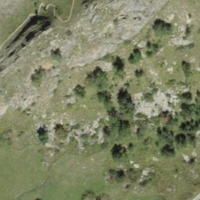
EUNIS habitat code: 23
Species observed at this site:
Pyrgus malvoides
Centaurea scabiosa